Aerial crown-view tile of a tropical tree (Barro Colorado Island, Panama), acquired 20250217:
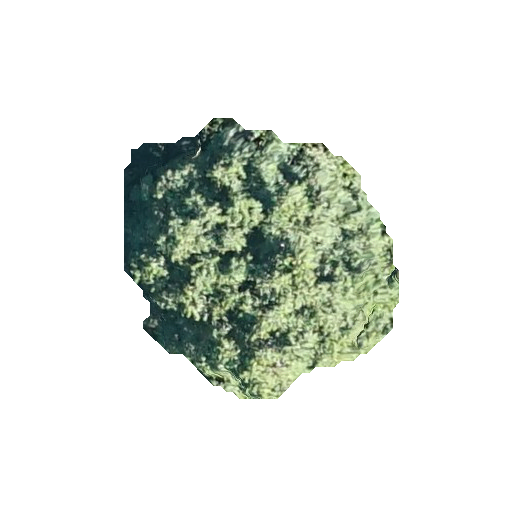
Species: Guarea guidonia
GBIF accepted scientific name: Guarea guidonia
Crown area: 83.549 m²